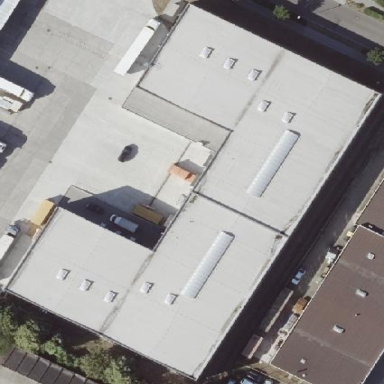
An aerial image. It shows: Warehouse.